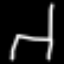
Label: chair